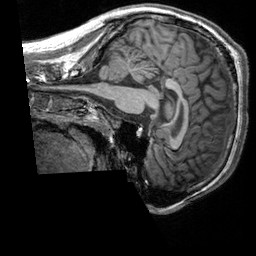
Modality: T1w
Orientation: sagittal
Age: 25
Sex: male
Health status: healthy
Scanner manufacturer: siemens
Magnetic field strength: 3 T
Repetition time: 2.3 s
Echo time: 0.00303 s